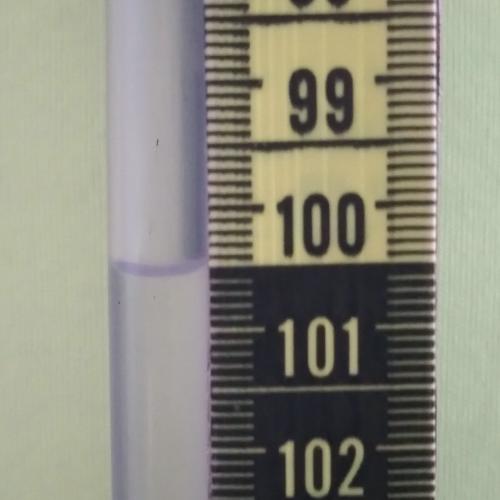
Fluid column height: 100.5 cm